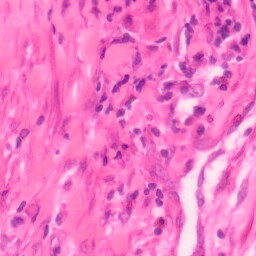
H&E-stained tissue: Colon